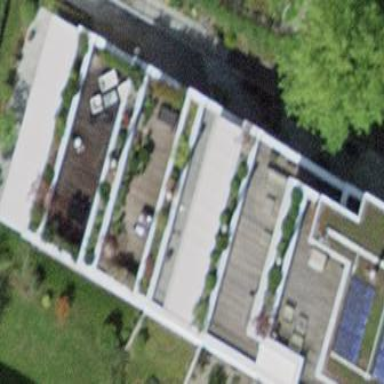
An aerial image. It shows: Image showing building with apartments.